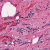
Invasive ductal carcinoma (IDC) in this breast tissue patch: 0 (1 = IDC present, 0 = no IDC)